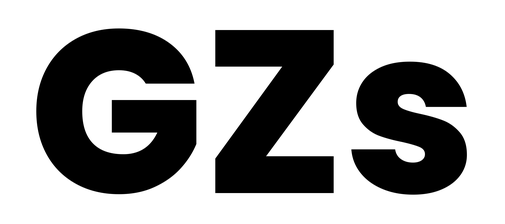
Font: Poppins-ExtraBold